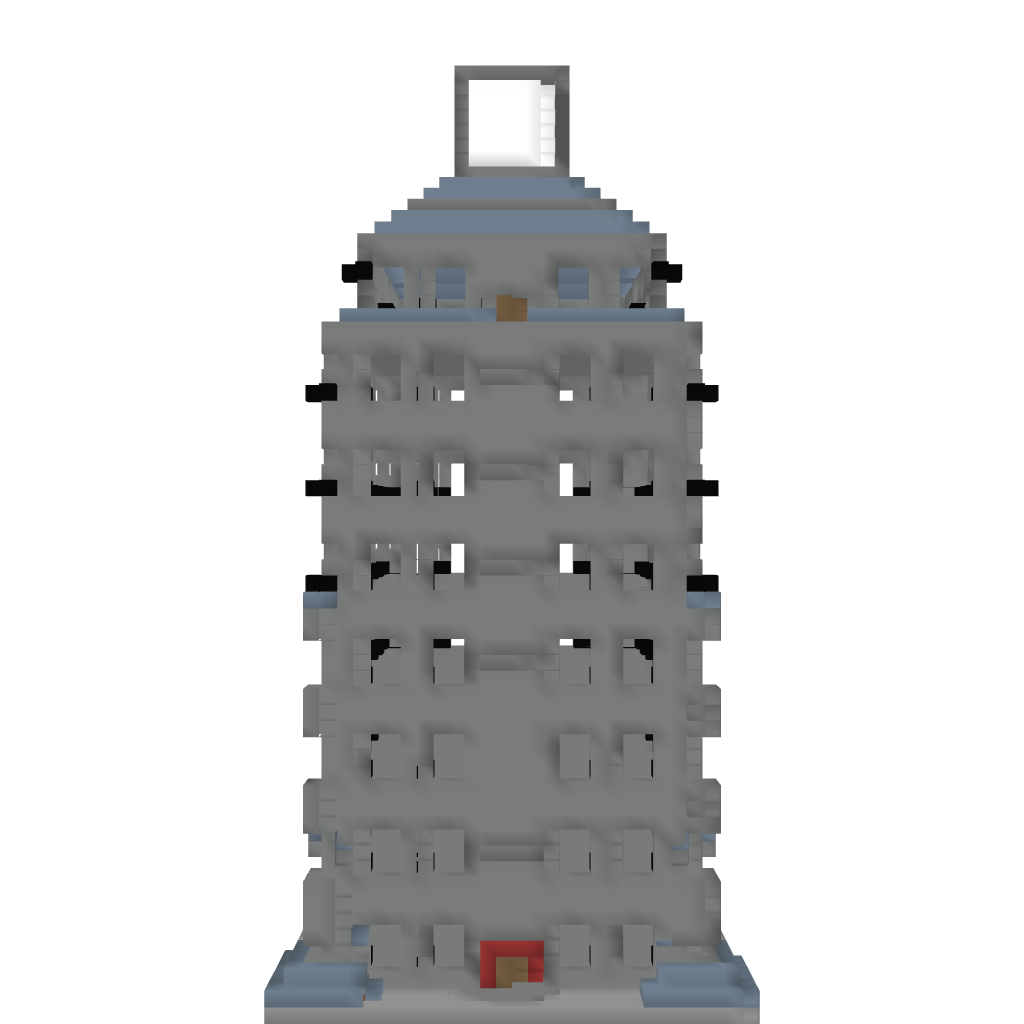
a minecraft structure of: Rainbow Tower